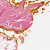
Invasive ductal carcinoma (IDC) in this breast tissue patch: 0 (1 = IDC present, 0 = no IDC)